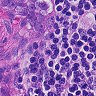
Metastatic tissue present: yes